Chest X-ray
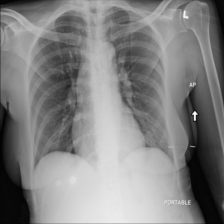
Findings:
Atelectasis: negative
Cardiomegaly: negative
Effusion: negative
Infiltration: negative
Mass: negative
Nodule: negative
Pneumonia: negative
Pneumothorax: negative
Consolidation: negative
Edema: negative
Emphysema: negative
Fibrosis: negative
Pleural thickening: negative
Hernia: negative